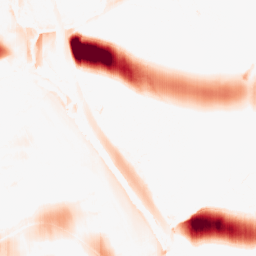
Category: morphological
Decomposition family: morphological_ellipse
Decomposition parameters: operation: opening
width: 50
height: 5
Upsampling method: sinc_blackman
Upsampling parameters: scale: 2
kernel_size: 16
Upsampling scale: 2